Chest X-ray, AP view. Patient: 73 years old, sex F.
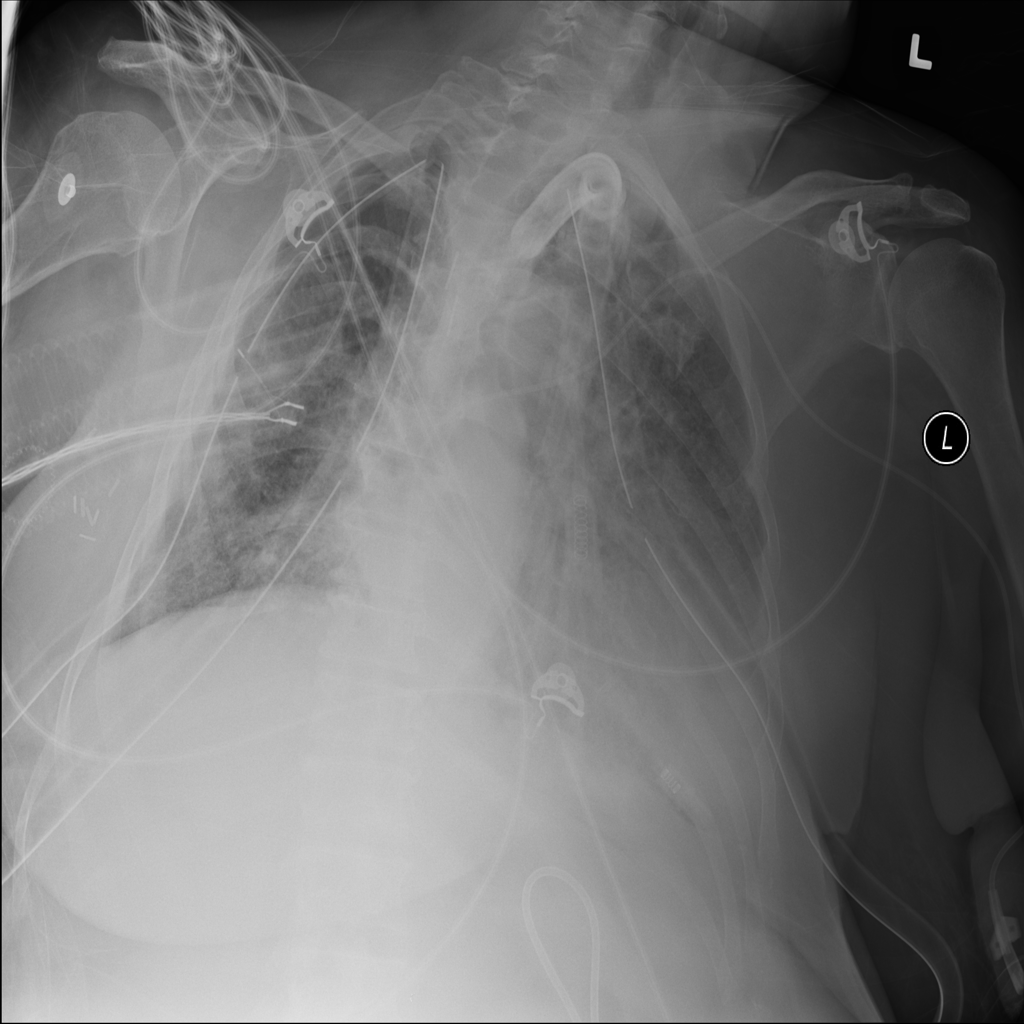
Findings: Infiltration